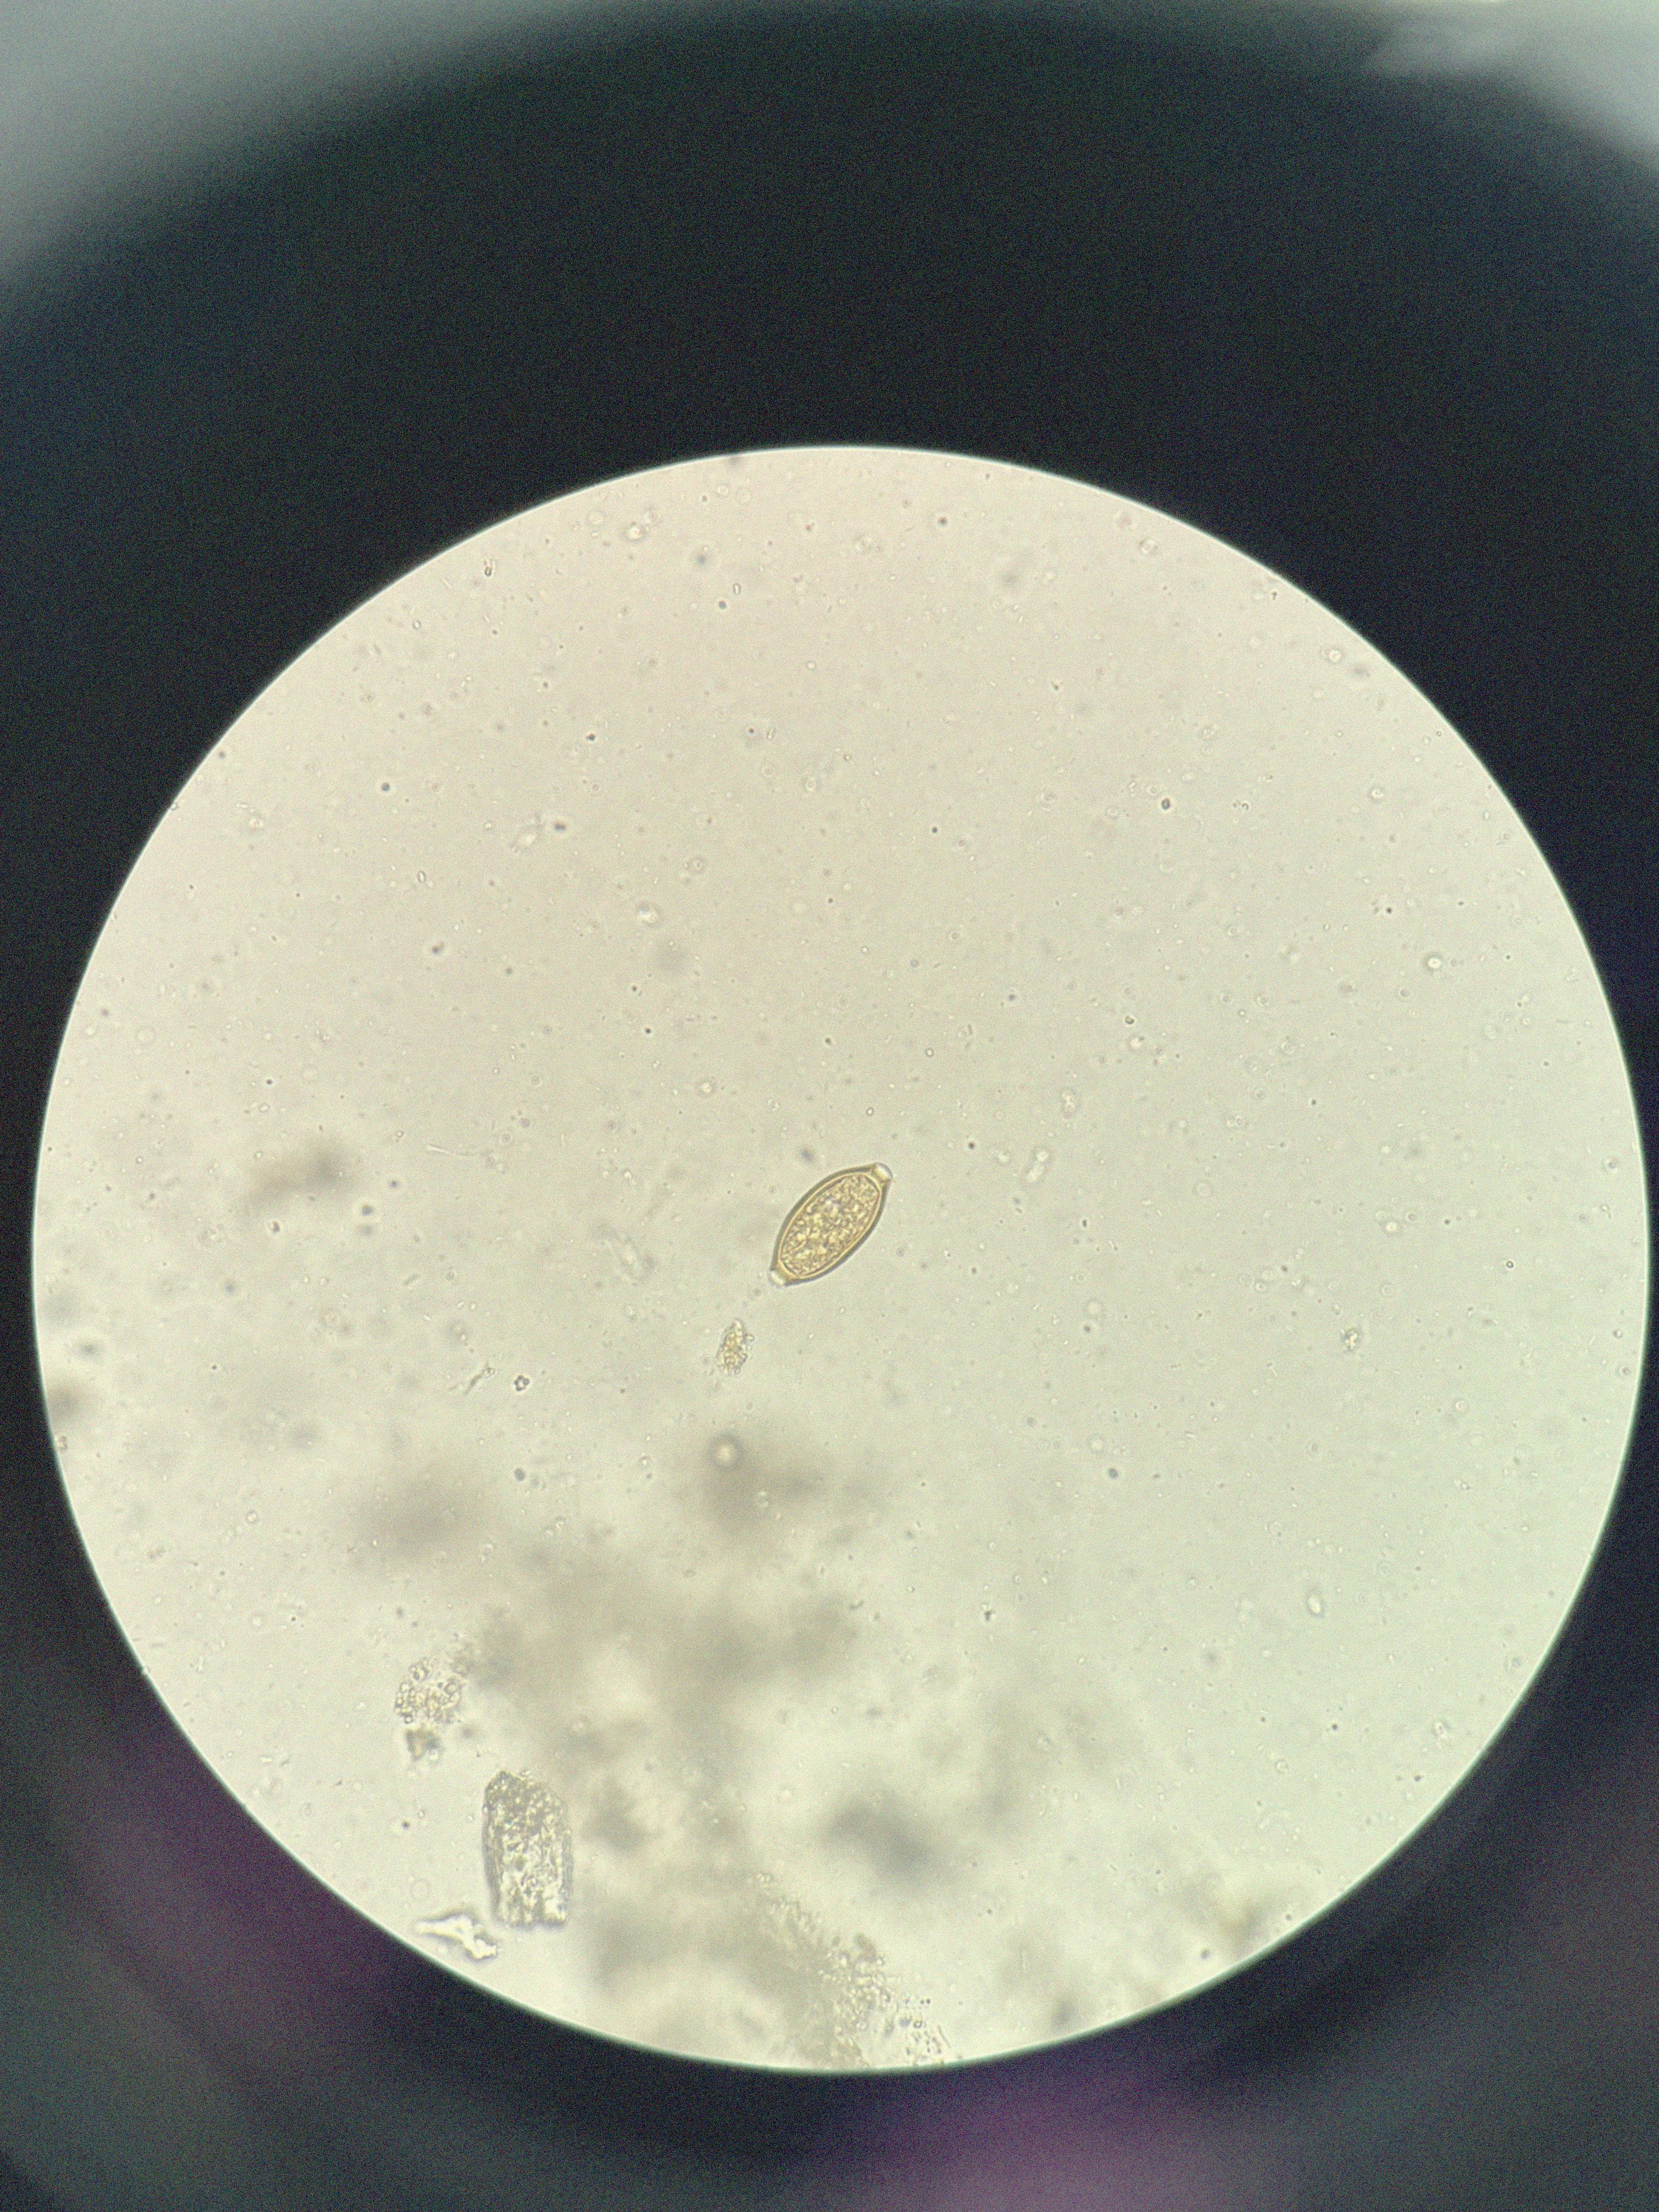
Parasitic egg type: Trichuris trichiura